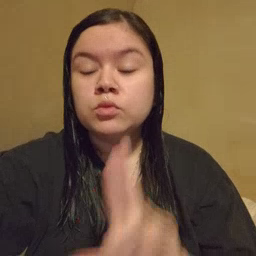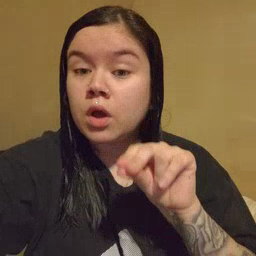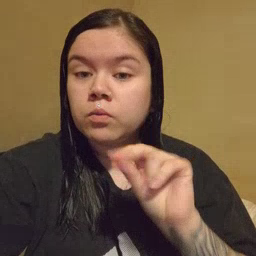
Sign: no